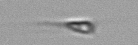
Label: Calciopappus